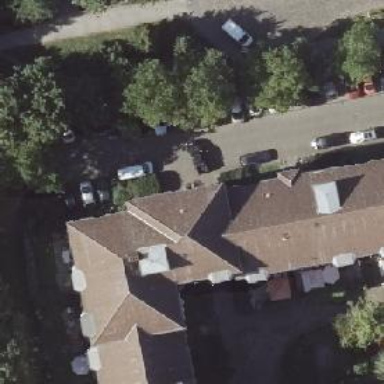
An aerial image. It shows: Hipped roof apartment building.